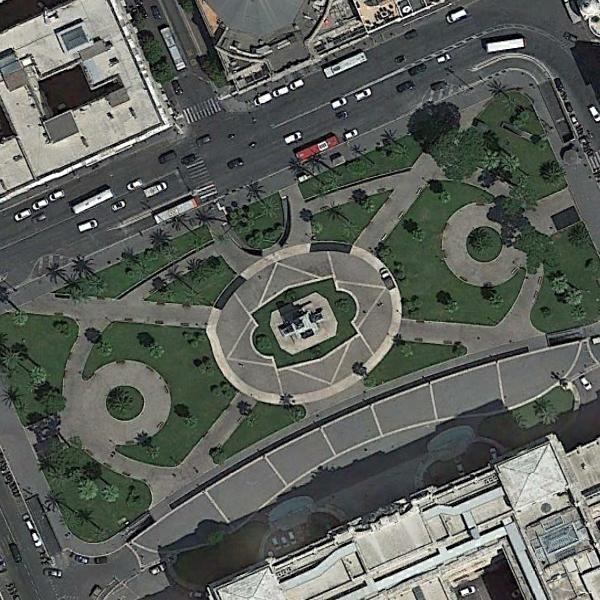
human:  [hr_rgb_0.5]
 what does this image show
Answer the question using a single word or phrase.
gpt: square